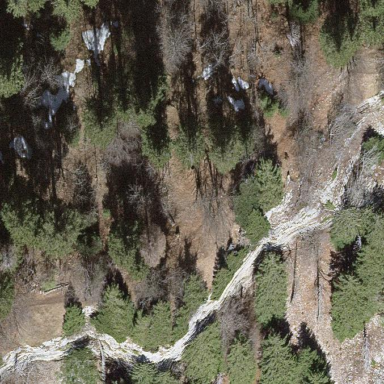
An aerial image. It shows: Landscape of bare rock.